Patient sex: F
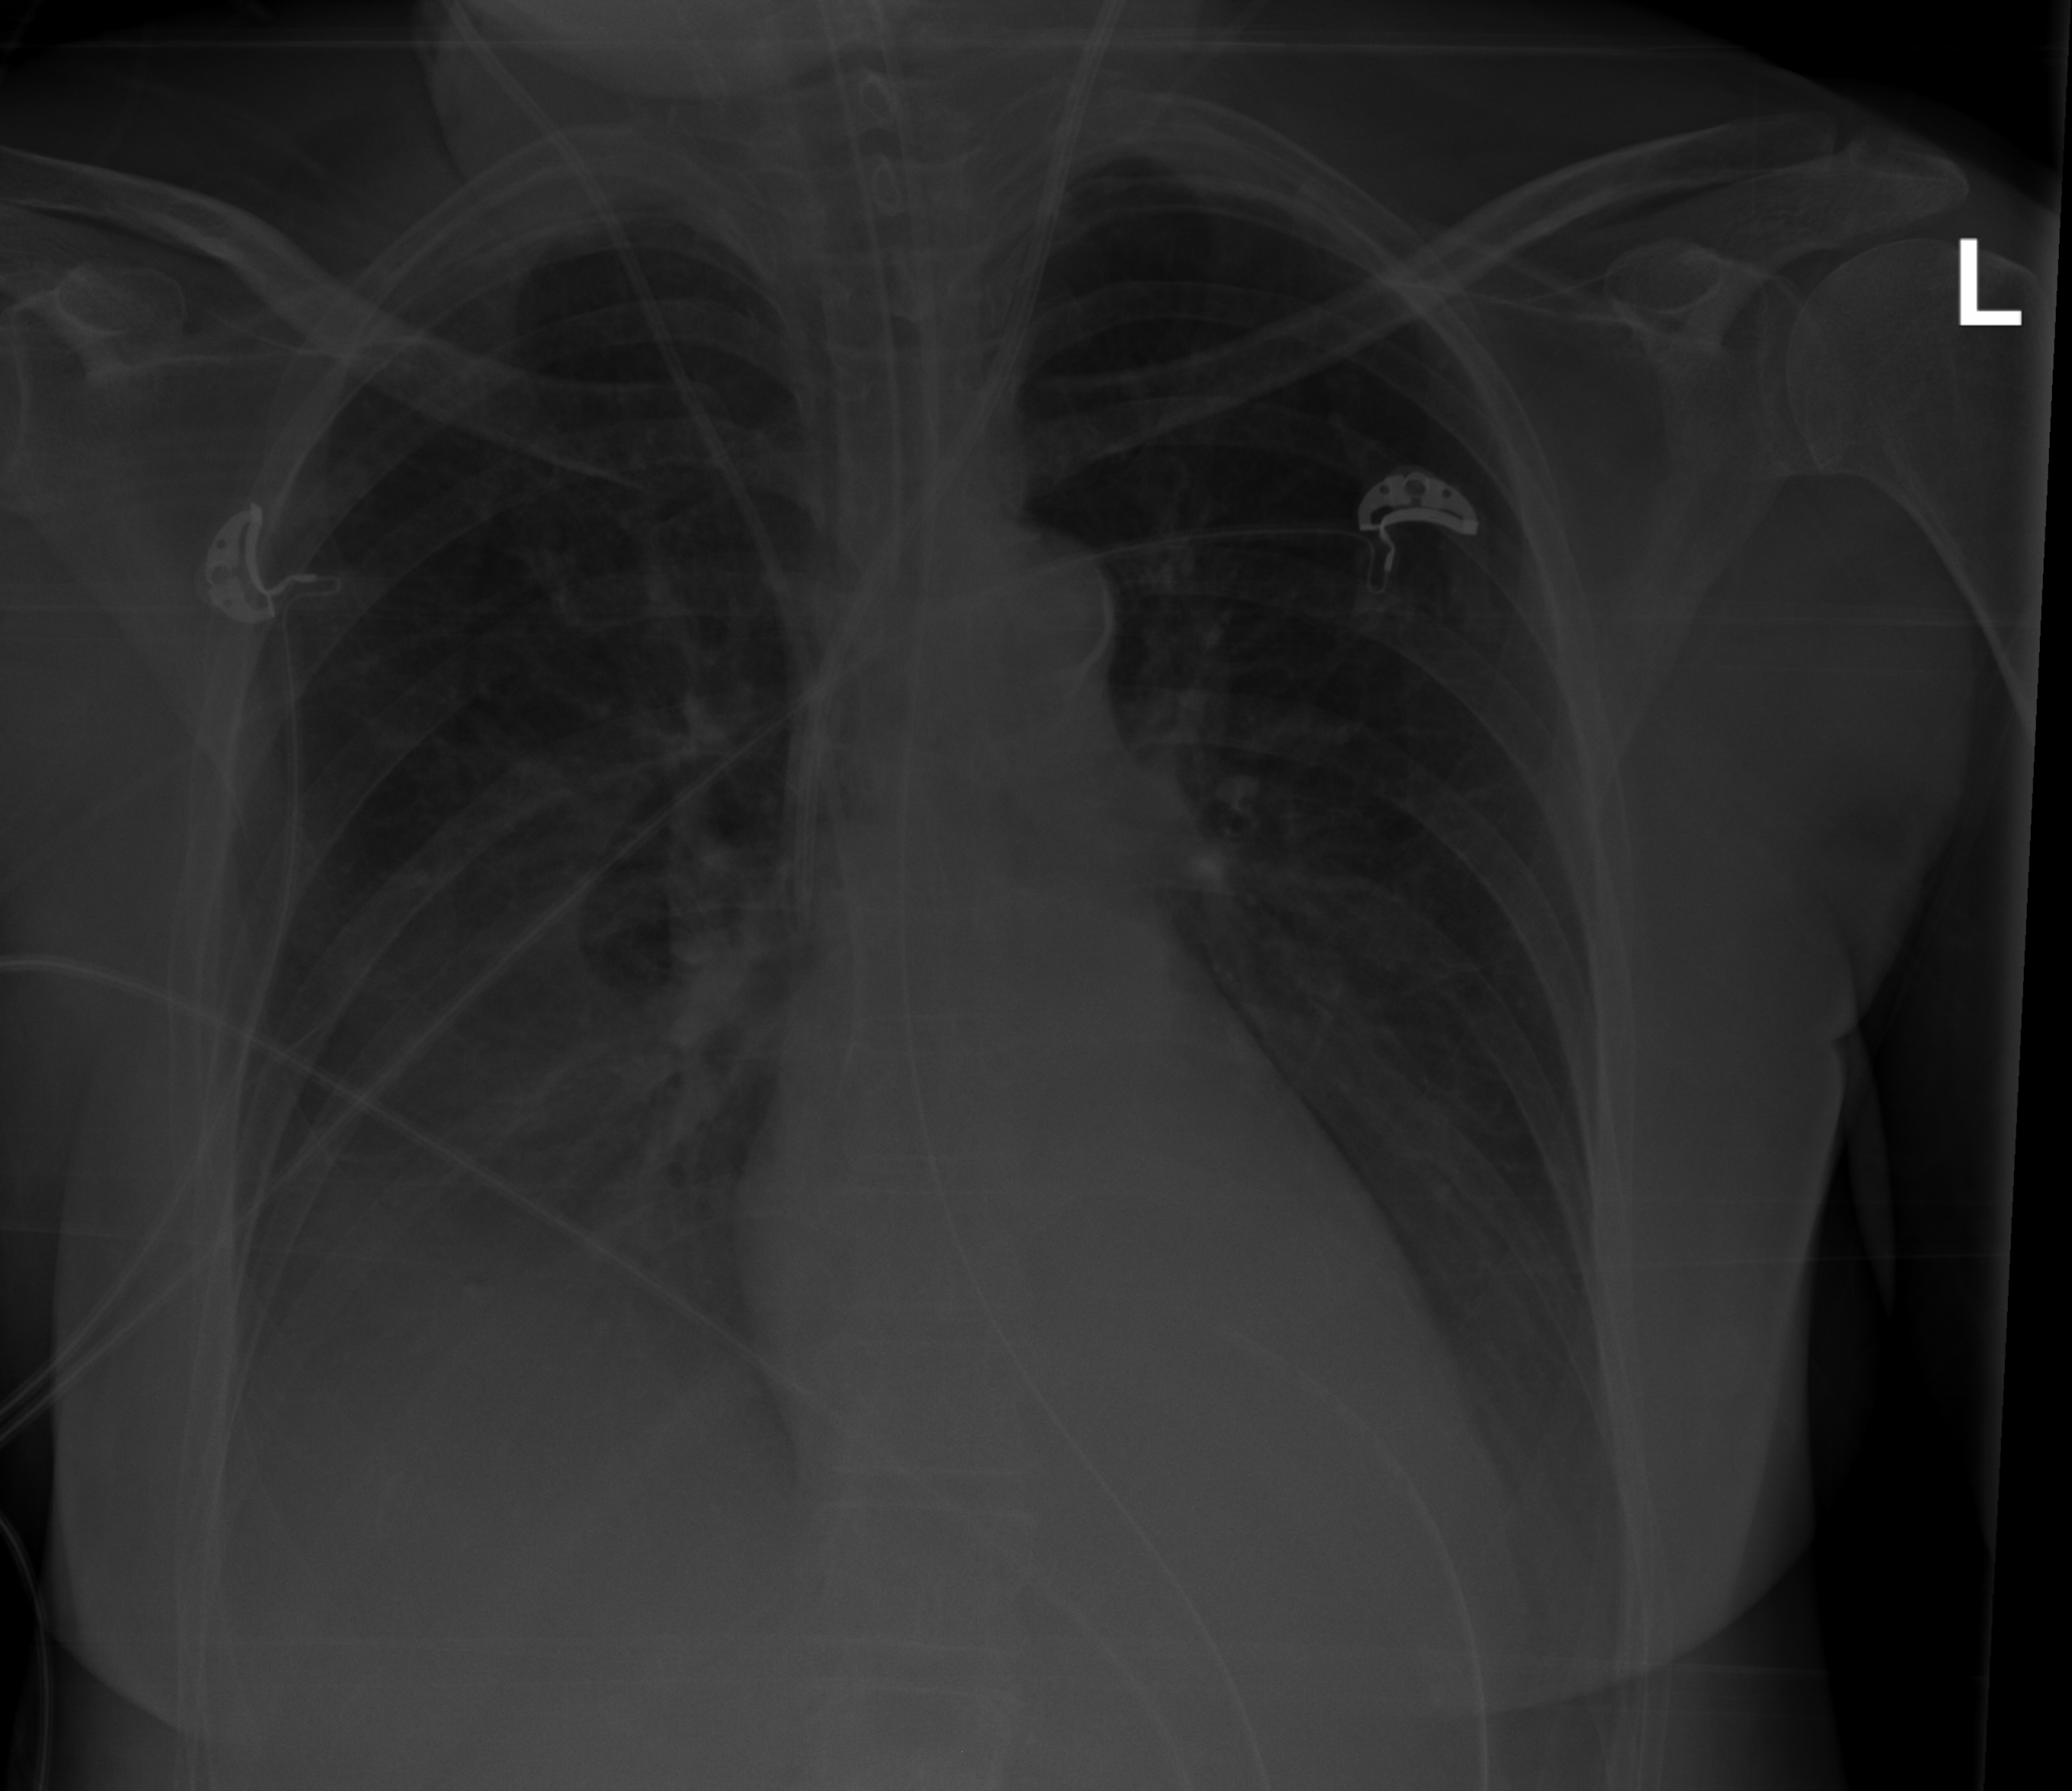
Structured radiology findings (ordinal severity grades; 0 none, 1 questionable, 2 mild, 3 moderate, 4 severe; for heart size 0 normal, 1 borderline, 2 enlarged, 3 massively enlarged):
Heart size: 0
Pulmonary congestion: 0
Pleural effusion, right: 3
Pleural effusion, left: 0
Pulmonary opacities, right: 0
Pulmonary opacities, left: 0
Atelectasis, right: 2
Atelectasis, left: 0